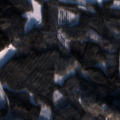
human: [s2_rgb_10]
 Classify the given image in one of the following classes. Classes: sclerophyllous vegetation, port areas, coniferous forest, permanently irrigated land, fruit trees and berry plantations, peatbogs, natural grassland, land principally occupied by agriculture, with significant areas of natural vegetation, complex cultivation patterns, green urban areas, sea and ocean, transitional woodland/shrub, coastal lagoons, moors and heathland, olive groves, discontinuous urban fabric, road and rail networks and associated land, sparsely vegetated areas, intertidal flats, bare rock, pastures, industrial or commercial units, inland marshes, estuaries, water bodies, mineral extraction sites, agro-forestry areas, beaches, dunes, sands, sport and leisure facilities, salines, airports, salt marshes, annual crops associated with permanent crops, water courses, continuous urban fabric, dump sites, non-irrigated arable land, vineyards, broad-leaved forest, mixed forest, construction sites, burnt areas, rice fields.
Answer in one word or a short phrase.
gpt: land principally occupied by agriculture, with significant areas of natural vegetation, coniferous forest, mixed forest, peatbogs